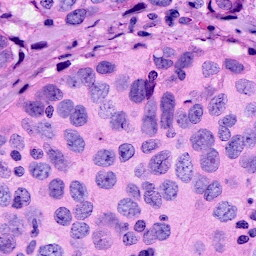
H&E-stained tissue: Breast